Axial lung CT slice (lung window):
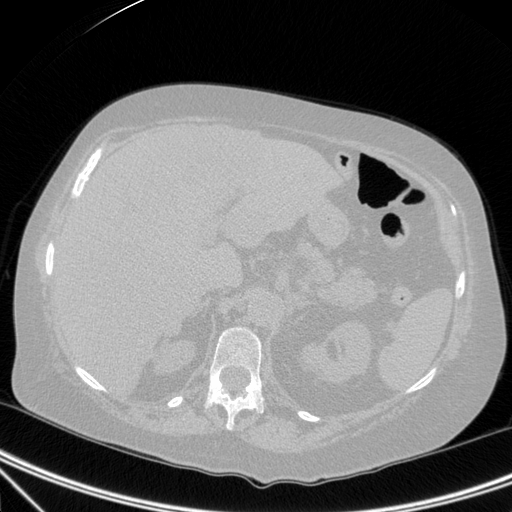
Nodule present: no